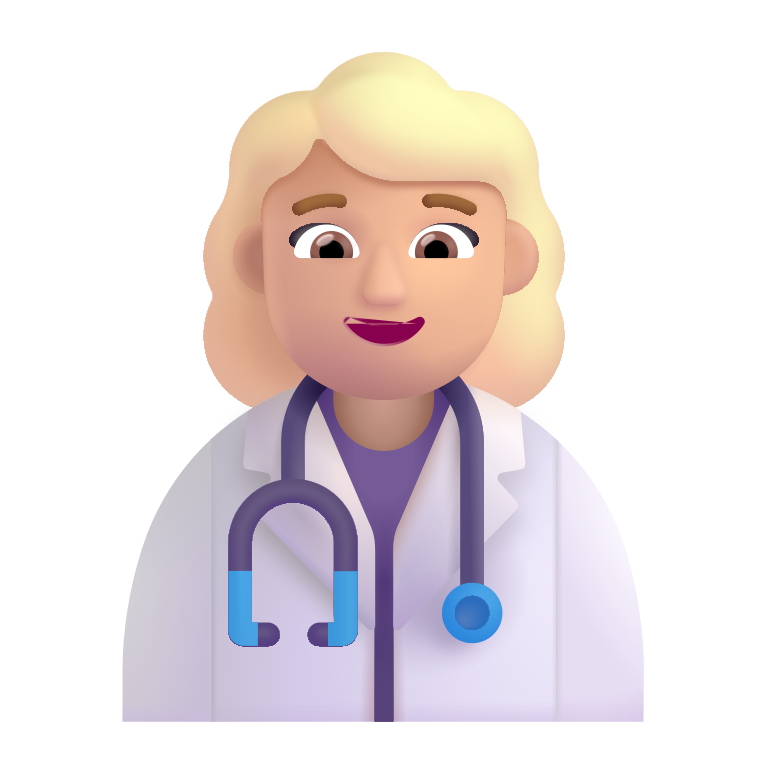
woman health worker color  light